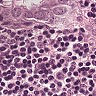
Metastatic tissue present: yes